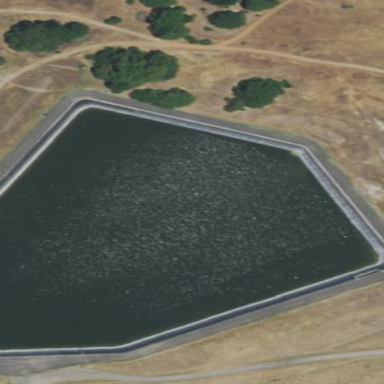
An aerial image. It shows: Reservoir of water.